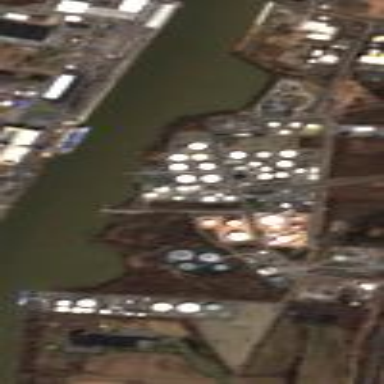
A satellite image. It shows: Industrial area.